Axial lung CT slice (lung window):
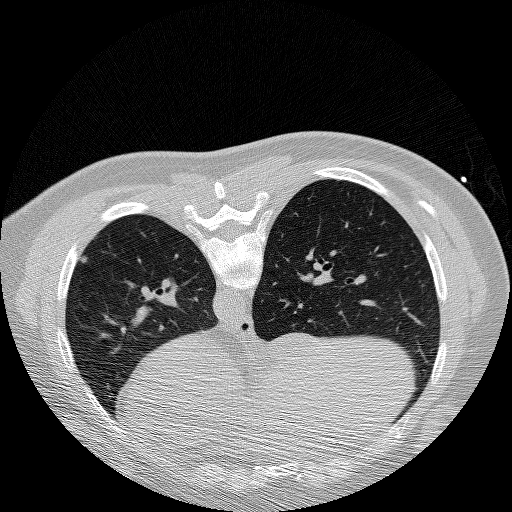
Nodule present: yes
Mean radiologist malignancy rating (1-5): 3.25